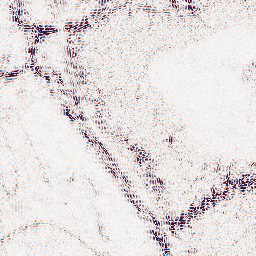
Category: wavelet
Decomposition family: wavelet_dwt
Decomposition parameters: wavelet: db8
level: 2
Upsampling method: bicubic
Upsampling parameters: scale: 2
Upsampling scale: 2